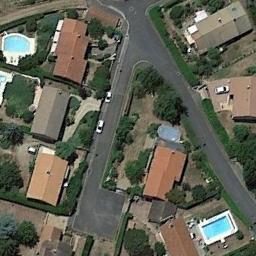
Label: medium_residential